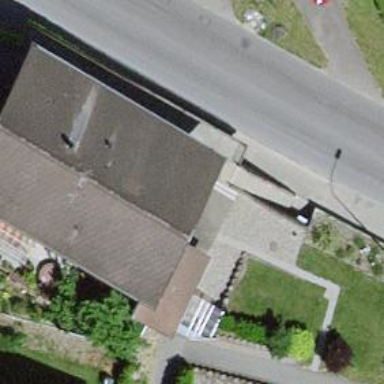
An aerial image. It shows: Residential building.